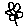
Label: flower